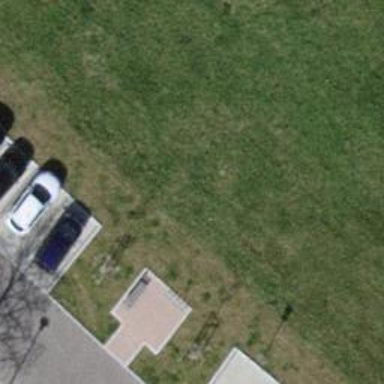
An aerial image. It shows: Bicycle parking facility.